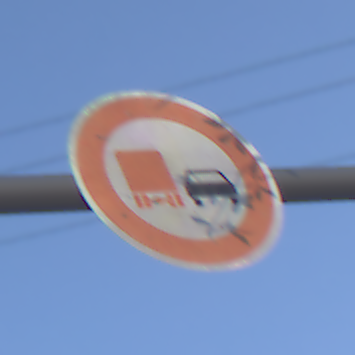
Verkehrszeichen: UeberholverbotKraftfahrzeuge
Umgebung: Outdoor, RoadRail
Tageszeit: SunriseSunset
Wetter: Clear
Licht: Natural
Jahreszeit: NotSpecified
Kontrast: LowContrast